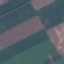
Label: AnnualCrop